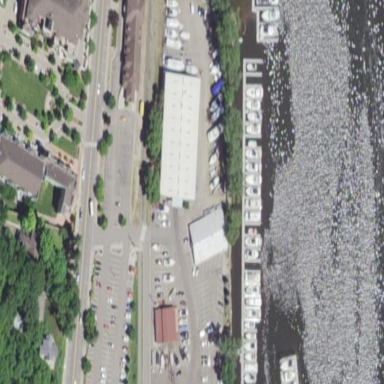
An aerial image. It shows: Marina on leisure land.